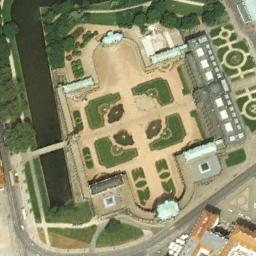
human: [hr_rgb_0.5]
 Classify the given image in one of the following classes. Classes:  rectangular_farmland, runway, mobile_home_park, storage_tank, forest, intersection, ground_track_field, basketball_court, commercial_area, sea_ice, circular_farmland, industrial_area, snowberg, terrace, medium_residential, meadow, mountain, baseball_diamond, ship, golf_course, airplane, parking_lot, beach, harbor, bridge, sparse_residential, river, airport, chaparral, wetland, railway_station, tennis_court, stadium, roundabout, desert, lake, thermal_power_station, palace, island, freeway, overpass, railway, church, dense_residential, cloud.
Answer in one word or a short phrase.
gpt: palace